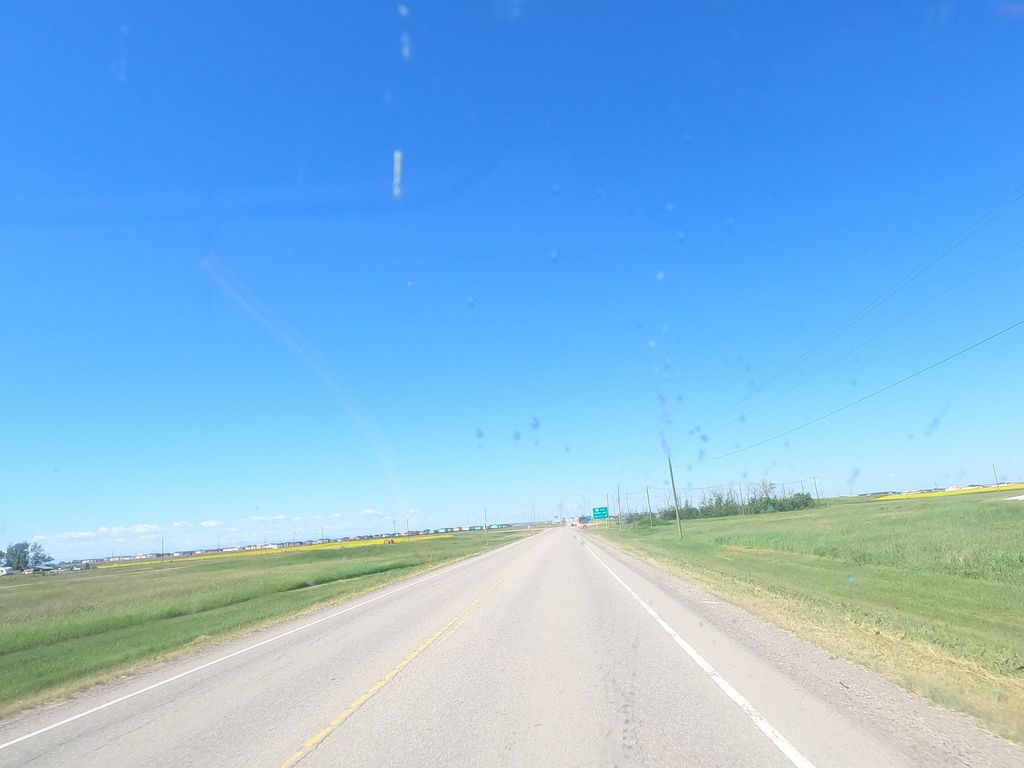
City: calgary